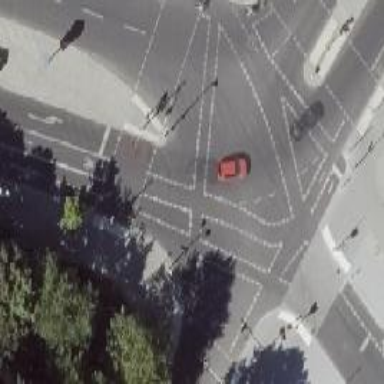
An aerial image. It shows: Junction on tertiary road.